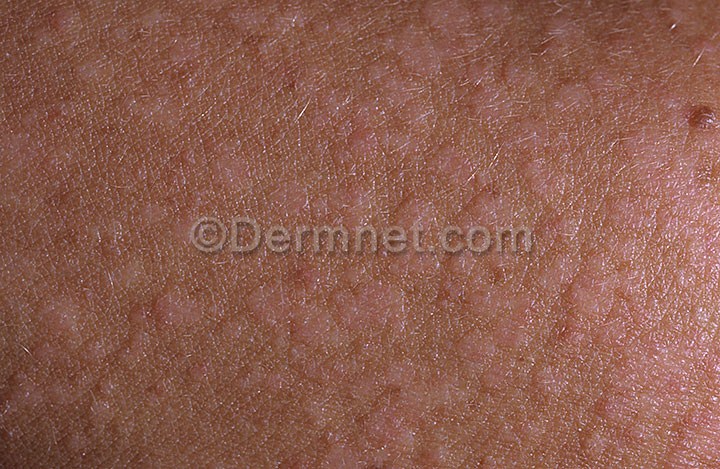
Disease: Tinea Ringworm Candidiasis and other Fungal Infections